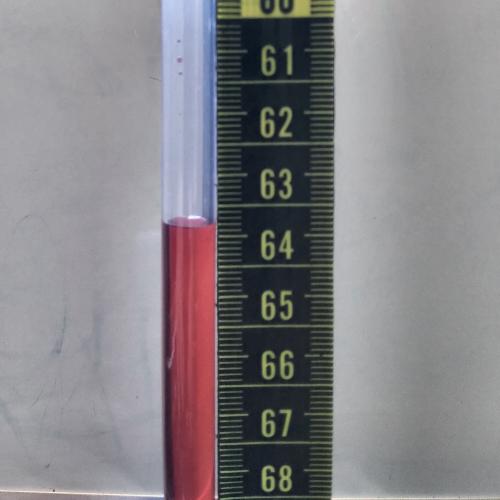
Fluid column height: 63.8 cm